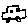
Label: car